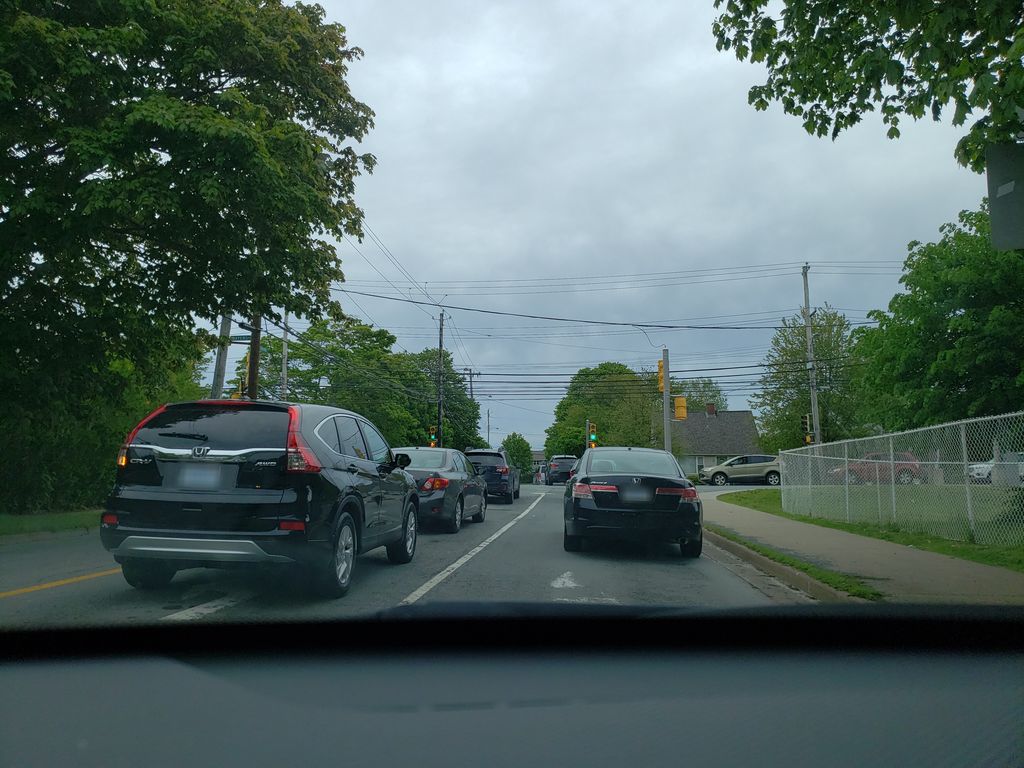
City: halifax